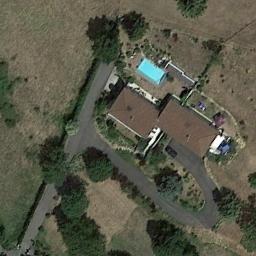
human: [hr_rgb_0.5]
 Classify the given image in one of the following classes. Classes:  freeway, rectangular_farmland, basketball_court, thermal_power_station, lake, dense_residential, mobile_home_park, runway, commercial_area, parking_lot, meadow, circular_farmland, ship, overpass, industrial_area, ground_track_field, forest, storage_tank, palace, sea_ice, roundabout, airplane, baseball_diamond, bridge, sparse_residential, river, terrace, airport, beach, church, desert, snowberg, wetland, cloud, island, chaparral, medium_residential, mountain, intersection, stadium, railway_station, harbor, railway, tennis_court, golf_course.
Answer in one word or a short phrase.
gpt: sparse_residential